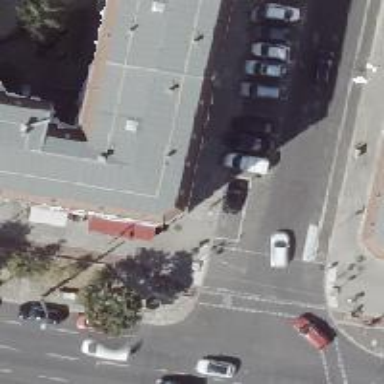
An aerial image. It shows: Pub.